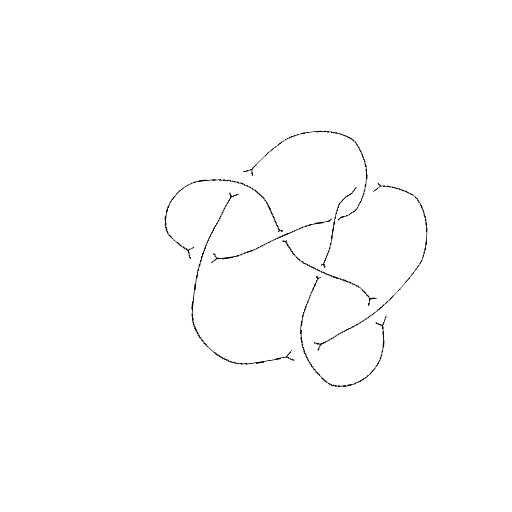
Crossing number: 8